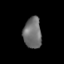
Tissue: skin
Cell type: Epithelial cells
Senescence score: 0.2786
Nuclear area (px): 544
Mean DAPI intensity: 111.702